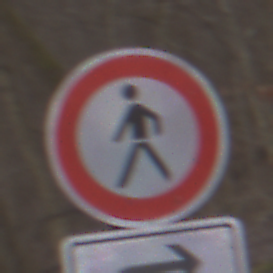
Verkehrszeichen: VerbotFussgaenger
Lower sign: RichtungsangabeDurchPfeile5
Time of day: MorningAfternoon
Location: Outdoor (Nature)
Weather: Overcast
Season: Autumn
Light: Natural